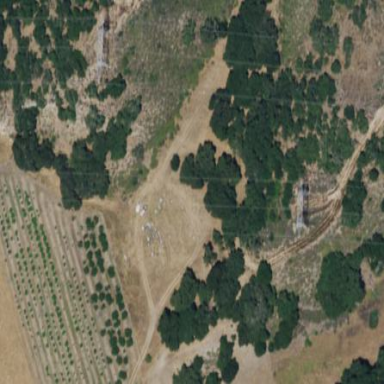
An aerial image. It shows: Orchard.